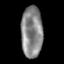
Tissue: lung
Cell type: Epithelial cells
Senescence score: 0.1925
Nuclear area (px): 1076
Mean DAPI intensity: 135.618